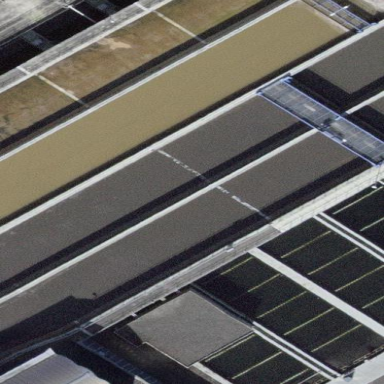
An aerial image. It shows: Sewage reservoir.